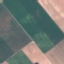
Label: AnnualCrop